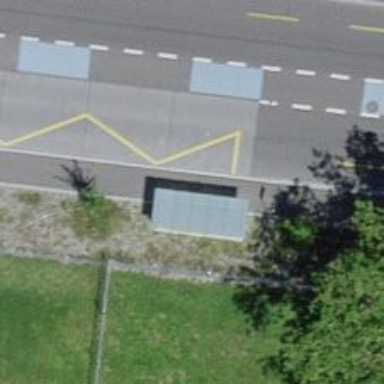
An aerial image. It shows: Bus stop with shelter. It is platform for public transport.